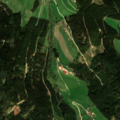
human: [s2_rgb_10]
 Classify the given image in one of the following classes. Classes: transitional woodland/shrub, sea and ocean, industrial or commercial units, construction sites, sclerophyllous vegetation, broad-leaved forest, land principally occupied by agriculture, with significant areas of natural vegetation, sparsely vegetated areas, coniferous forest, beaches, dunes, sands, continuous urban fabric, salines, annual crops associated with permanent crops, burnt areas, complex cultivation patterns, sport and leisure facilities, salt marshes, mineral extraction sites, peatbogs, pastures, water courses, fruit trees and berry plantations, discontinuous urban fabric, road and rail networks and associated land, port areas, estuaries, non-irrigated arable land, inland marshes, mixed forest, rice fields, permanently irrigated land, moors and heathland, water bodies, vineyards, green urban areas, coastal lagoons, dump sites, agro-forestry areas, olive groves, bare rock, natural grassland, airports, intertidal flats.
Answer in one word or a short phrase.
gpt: land principally occupied by agriculture, with significant areas of natural vegetation, coniferous forest